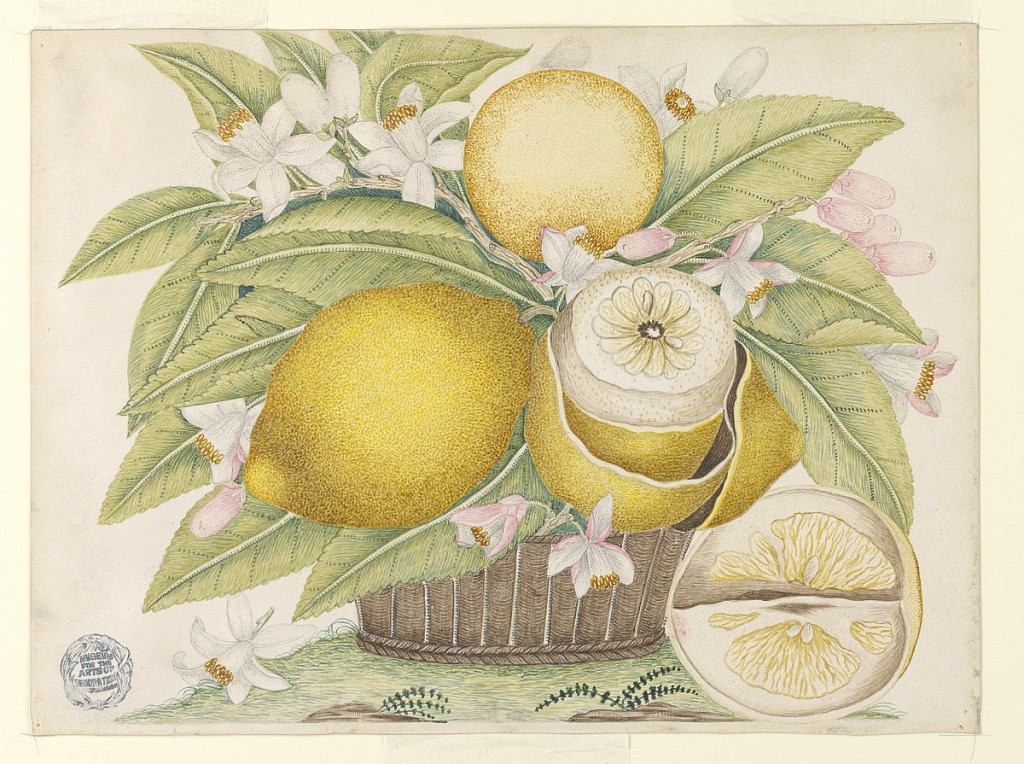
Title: Lemons and Lemon Blossoms in a Basket
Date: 18th century
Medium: Brush and black ink, watercolor, graphite traces on coated wove paper
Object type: Drawing
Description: Basket filled with lemons and their leaves and blossoms; one lemon partially peeled, a wedge sitting on the ground.